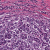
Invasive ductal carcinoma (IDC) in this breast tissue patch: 1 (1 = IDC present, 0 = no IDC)